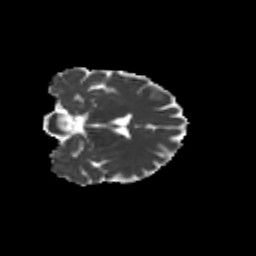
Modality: MD
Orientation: coronal
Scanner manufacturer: siemens
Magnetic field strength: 3 T
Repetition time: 9.2 s
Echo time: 0.084 s